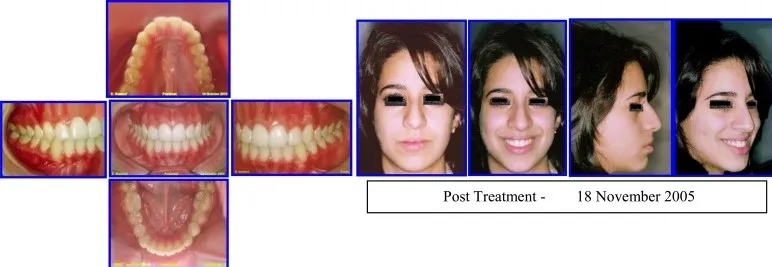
Three years post retention facial & occlusal features (October 2008). Case # 3.
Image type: endoscopy (airway_endoscopy)